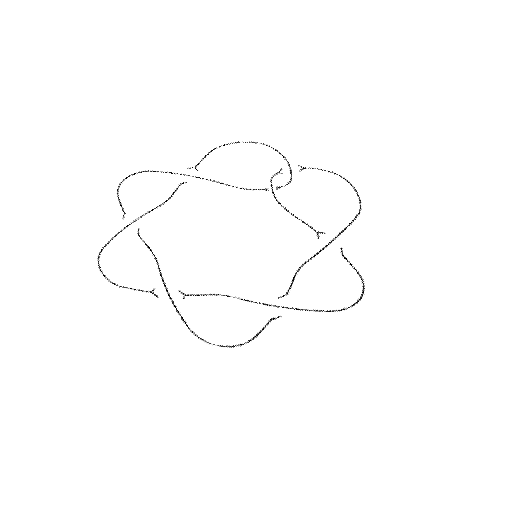
Crossing number: 7